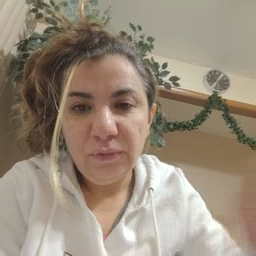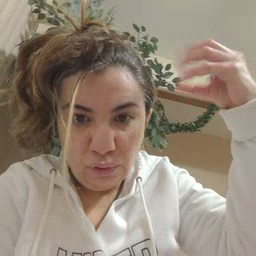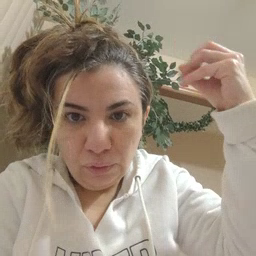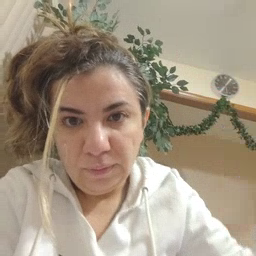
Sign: shower